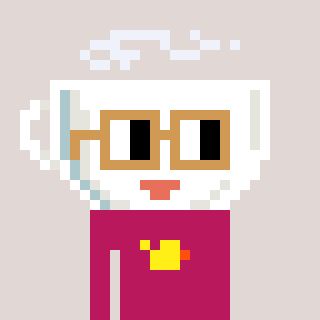
a pixel art character with square brown glasses, a mug-shaped head and a darkpink-colored body on a warm background